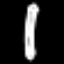
Label: pencil